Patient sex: F
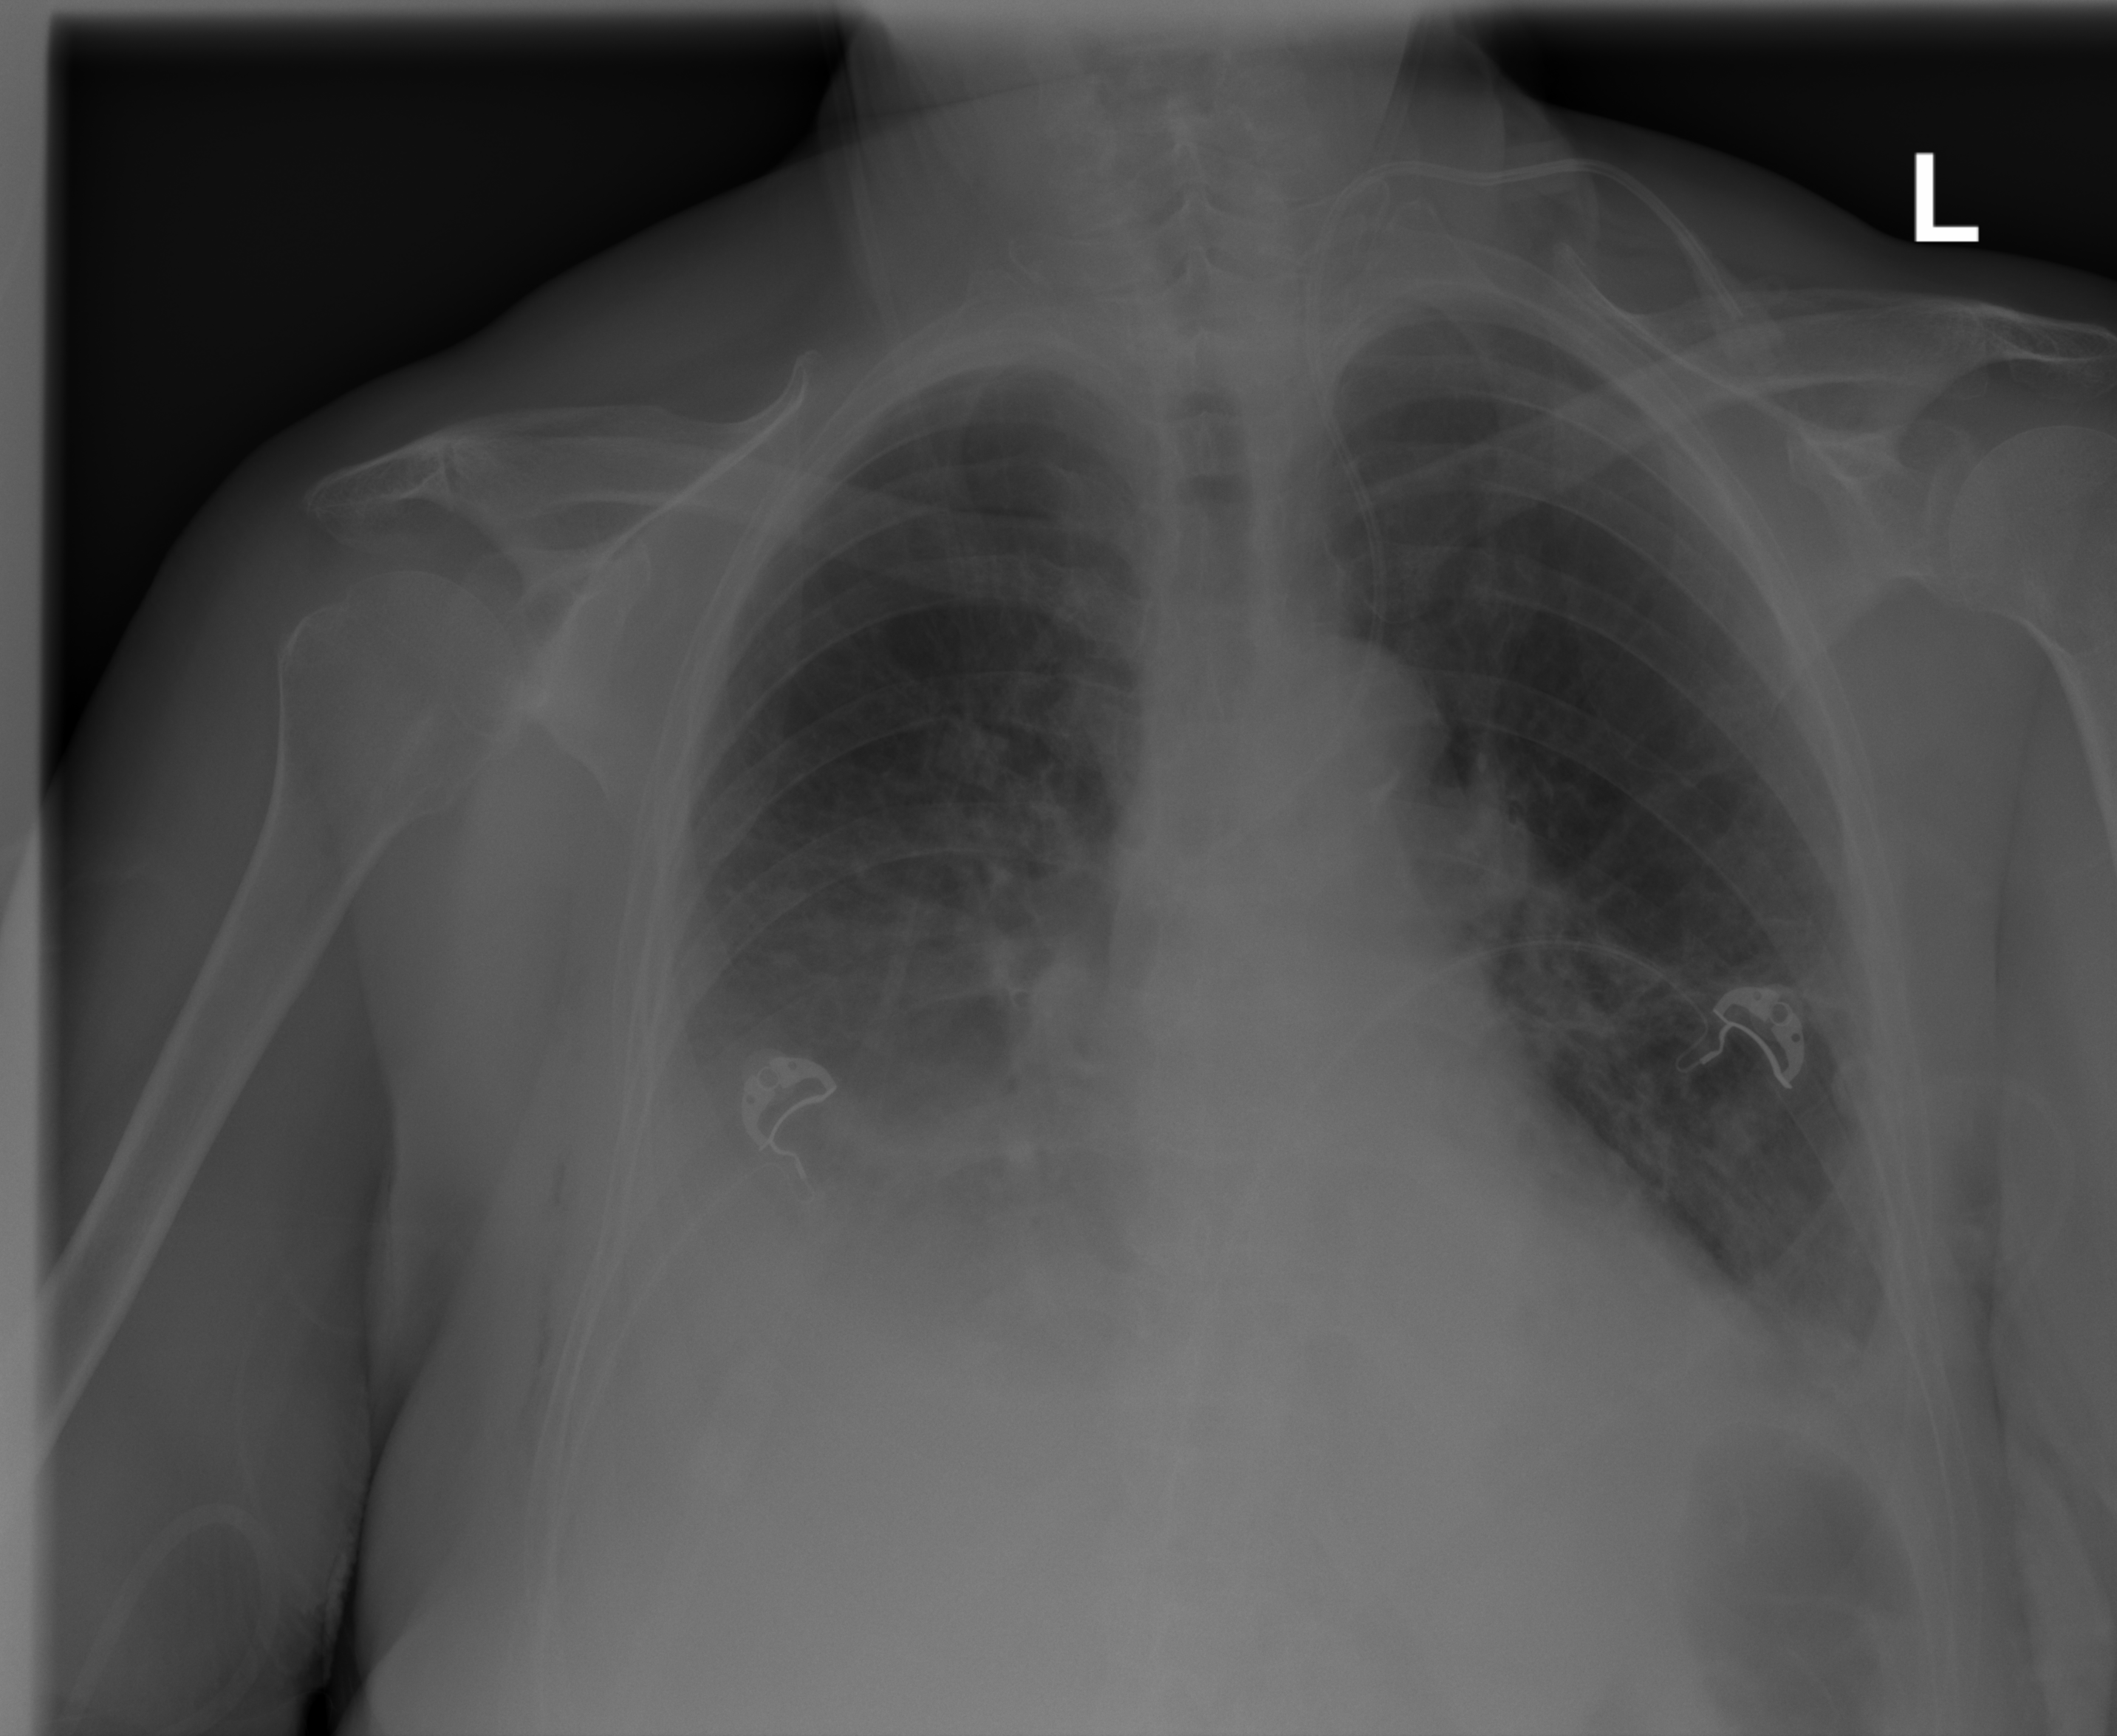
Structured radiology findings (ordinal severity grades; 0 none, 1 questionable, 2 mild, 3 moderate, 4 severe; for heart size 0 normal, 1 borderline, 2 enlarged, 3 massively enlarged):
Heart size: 0
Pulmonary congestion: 0
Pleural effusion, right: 2
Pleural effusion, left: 2
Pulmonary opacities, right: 2
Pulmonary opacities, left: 2
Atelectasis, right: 3
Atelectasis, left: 2